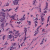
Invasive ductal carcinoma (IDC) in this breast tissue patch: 1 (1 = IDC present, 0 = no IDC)